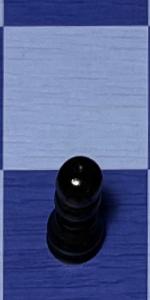
Label: Pawn_Black